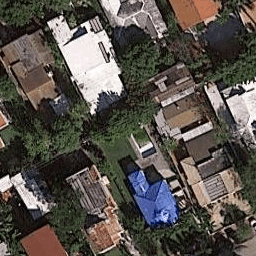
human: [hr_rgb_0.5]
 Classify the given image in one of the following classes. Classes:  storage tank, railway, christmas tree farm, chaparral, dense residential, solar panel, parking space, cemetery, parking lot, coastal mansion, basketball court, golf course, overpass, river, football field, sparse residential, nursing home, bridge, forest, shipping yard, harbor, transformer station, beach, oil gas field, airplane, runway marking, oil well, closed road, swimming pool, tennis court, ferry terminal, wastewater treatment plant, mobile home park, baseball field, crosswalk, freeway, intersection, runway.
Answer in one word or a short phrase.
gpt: coastal mansion